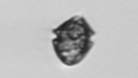
Label: Kryptoperidinium_triquetrum